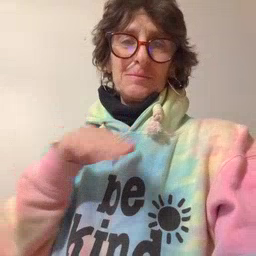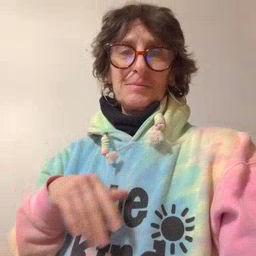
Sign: pool